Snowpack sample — Loveland Pass, Silver Plume, Colorado, USA (2/11/26, 12:00 PM MST)
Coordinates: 39.663, -105.886
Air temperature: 35 °F
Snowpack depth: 82 cm
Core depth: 20 cm
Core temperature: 17.6 °F
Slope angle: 13°, slope face: 12°
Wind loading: high
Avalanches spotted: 1
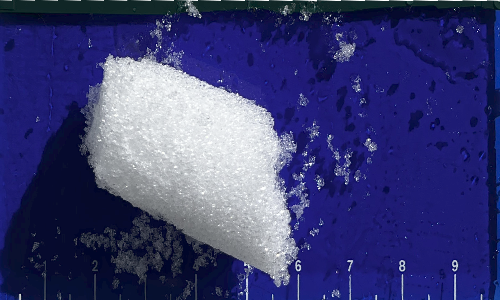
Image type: core
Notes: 1 small avalanche spotted on the north side of the bowl, lots of wind loading